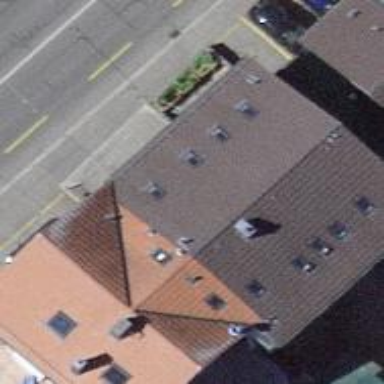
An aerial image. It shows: Community centre.